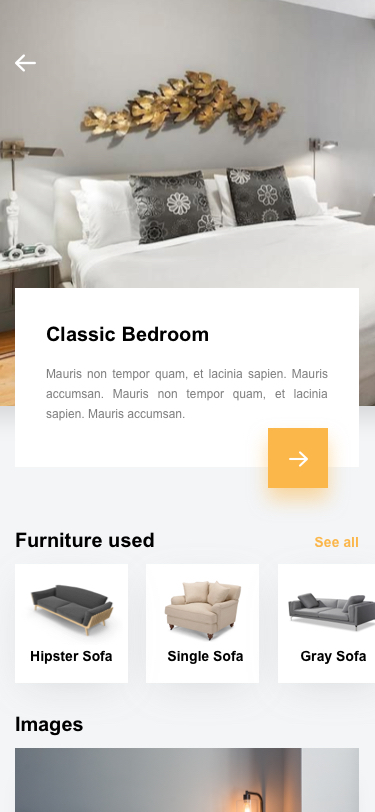
Text in this UI design:
Furniture used
Images
See all
Single Sofa
Gray Sofa
Hipster Sofa
Classic Bedroom
Mauris non tempor quam, et lacinia sapien. Mauris accumsan. Mauris non tempor quam, et lacinia sapien. Mauris accumsan.